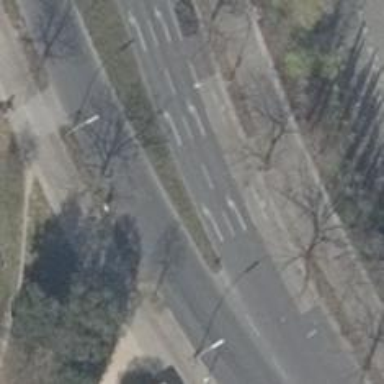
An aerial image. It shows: Tertiary road with asphalt surface. It features cycle track on the right side and is dual carriageway.